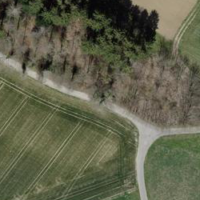
EUNIS habitat code: 52
Species observed at this site:
Scilla bifolia
Daucus carota